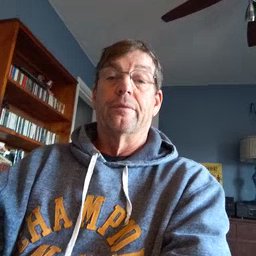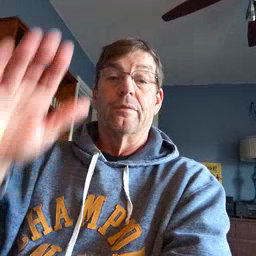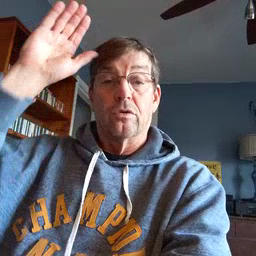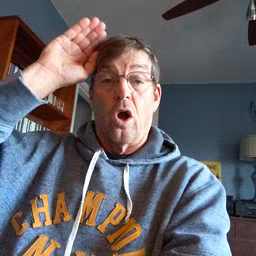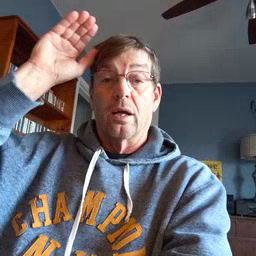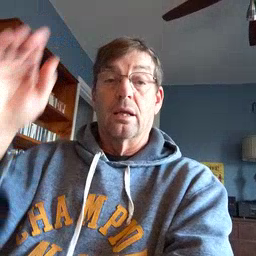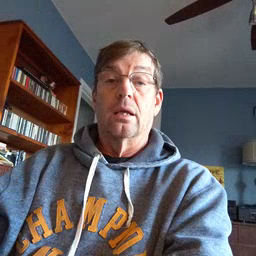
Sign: donkey